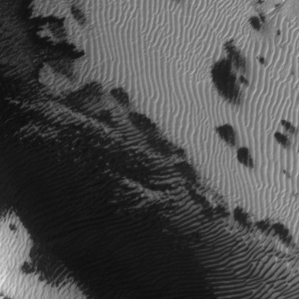
Label: frost